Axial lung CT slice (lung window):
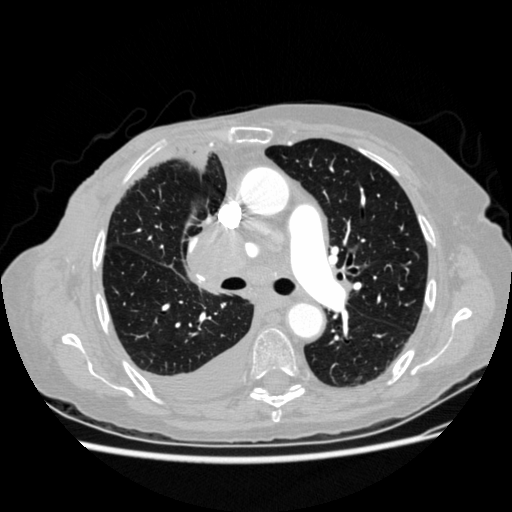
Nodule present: no